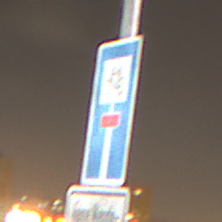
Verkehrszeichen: SackgasseRadverkehrDurchlaessig
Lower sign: HinweisGeaenderteVorfahrtVerkehrsfuehrungVerkehrsregelung3
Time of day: Night
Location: Outdoor (Urban)
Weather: PartlyCloudy
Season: NotSpecified
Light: Artificial